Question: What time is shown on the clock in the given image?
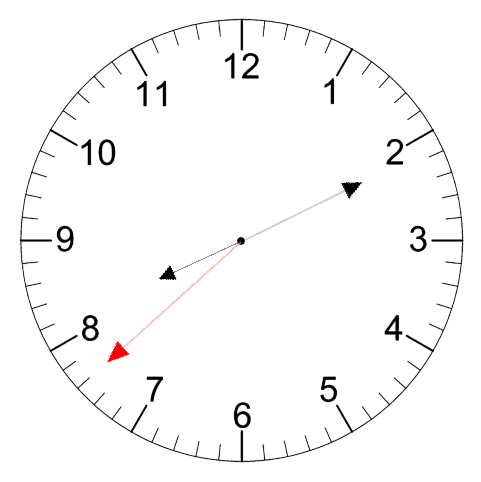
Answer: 08:10:38